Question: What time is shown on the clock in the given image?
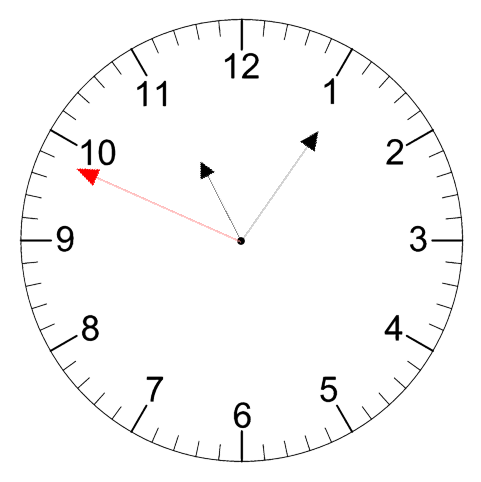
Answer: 11:05:49